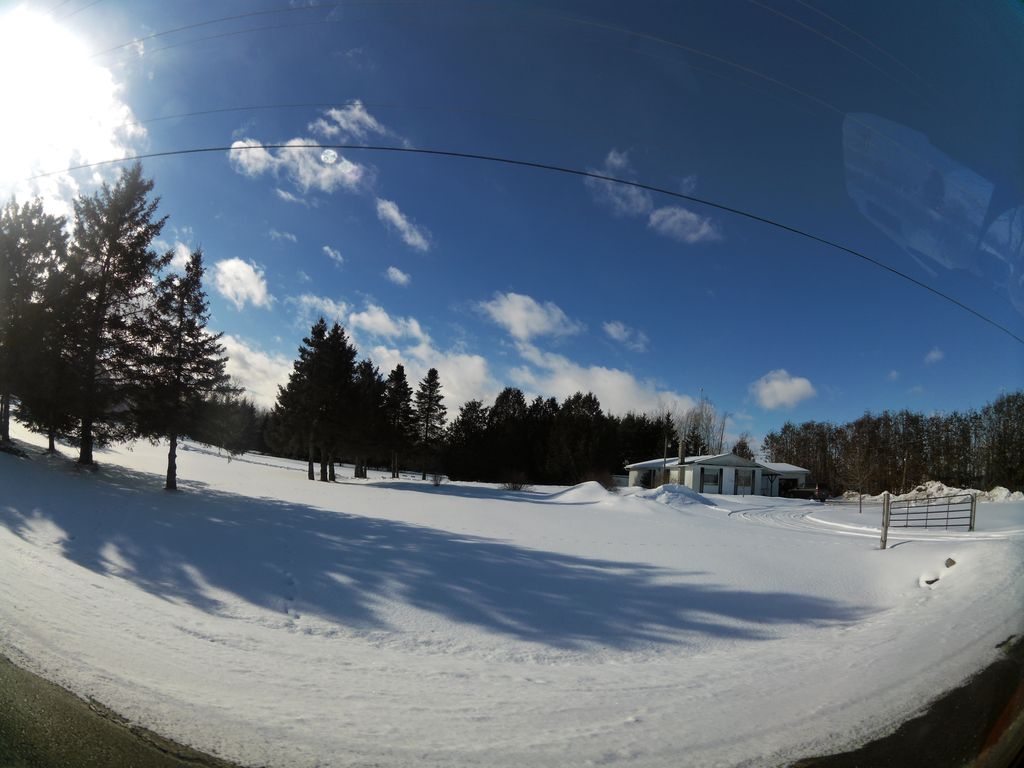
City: ottawa-gatineau